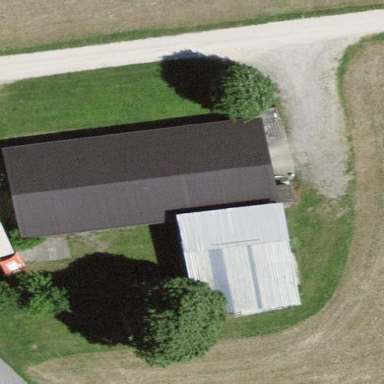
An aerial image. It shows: Farm auxiliary building.